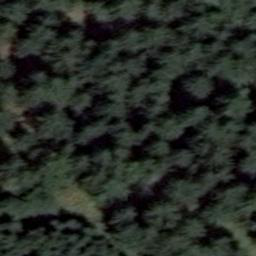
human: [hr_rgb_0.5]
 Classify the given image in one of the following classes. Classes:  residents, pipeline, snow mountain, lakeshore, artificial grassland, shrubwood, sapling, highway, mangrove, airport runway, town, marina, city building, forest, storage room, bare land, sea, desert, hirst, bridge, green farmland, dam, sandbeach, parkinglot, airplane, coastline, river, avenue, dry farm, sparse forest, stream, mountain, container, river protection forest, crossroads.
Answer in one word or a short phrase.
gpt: forest